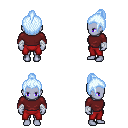
a pixel art fantasy rpg character, female body template, dark elf, purple skin, maroon long-sleeve shirt, red pants, white cyan short topknot hairstyle, white cloth bandages, four views (front, back, left, right), 2x2 character sprite sheet, small pixel art, hard edges, no anti-aliasing